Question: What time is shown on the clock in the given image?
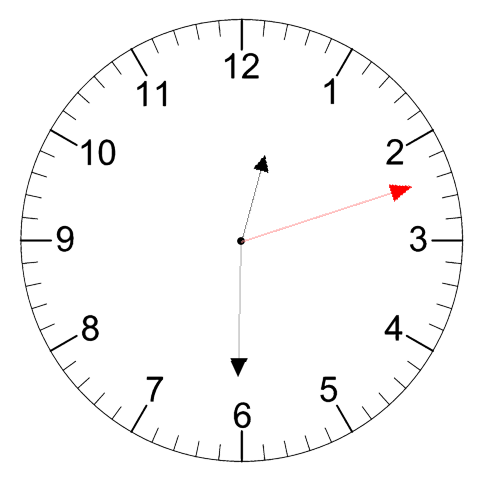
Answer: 12:30:12